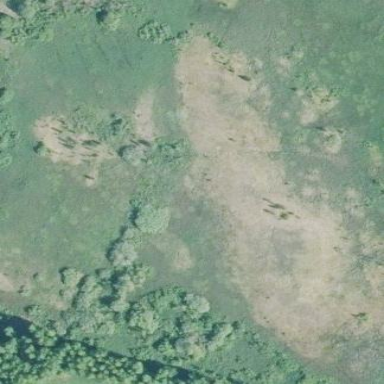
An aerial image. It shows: Reedbed in wetland area.